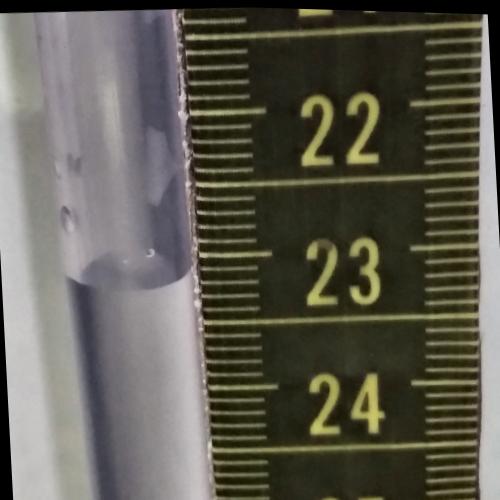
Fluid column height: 23.2 cm